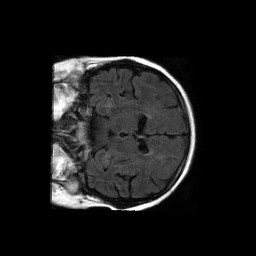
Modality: FLAIR
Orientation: coronal
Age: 44
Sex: male
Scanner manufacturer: philips
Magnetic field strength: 1.5 T
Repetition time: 6 s
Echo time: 0.12 s